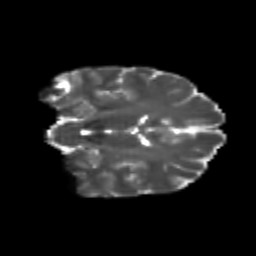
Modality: T2w
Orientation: coronal
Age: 23
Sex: female
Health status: healthy
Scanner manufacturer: philips
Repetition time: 7.386 s
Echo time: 0.08599 s